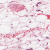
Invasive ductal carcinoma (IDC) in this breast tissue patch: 0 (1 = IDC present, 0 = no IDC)